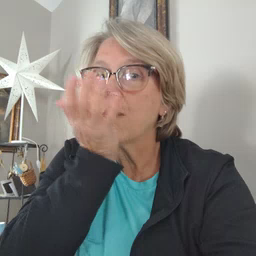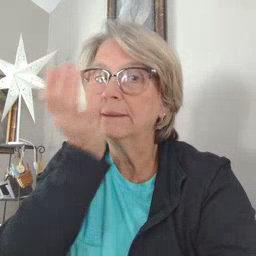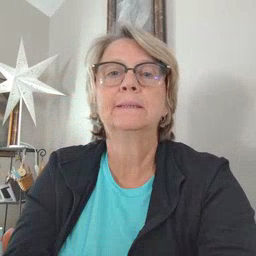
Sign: grass